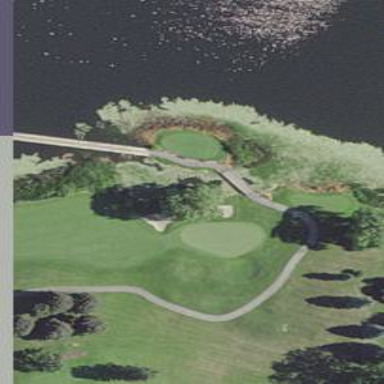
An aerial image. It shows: Path designated for golf carts.